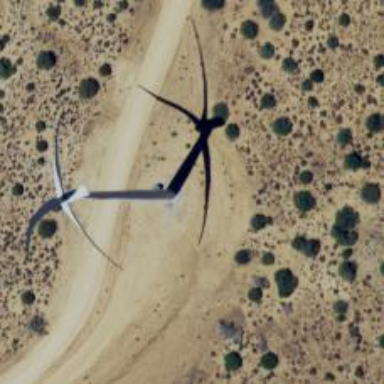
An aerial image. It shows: Wind generator powered by wind. The generator type is horizontal axis and it uses wind turbines.